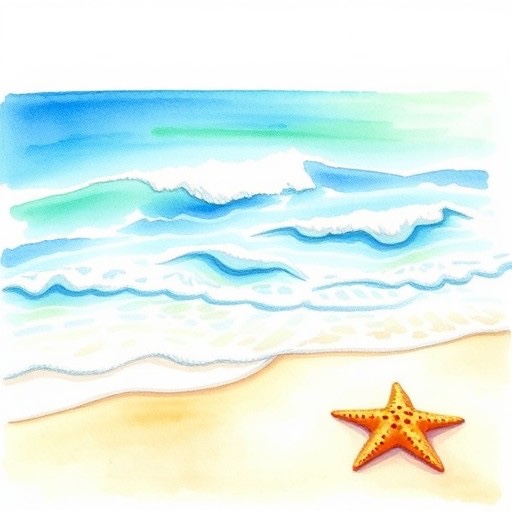
Category: Summer